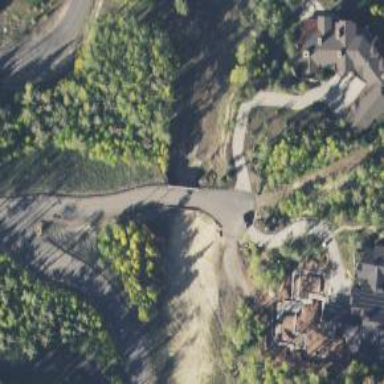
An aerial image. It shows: Residential road with bridge.